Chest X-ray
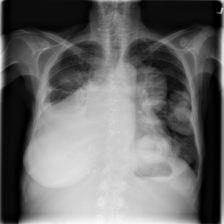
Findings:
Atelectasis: negative
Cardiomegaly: negative
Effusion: negative
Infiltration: negative
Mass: positive
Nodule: negative
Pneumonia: negative
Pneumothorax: negative
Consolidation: positive
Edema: negative
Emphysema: negative
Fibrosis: negative
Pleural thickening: negative
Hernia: negative